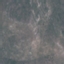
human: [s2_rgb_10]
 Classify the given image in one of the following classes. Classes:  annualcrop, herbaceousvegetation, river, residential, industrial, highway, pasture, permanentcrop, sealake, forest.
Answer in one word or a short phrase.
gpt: HerbaceousVegetation